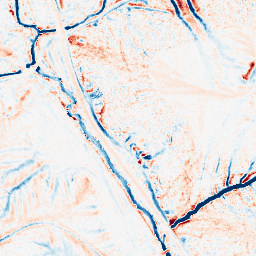
Category: edge_preserving
Decomposition family: median
Decomposition parameters: size: 11
Upsampling method: sinc_hamming
Upsampling parameters: scale: 2
kernel_size: 16
Upsampling scale: 2